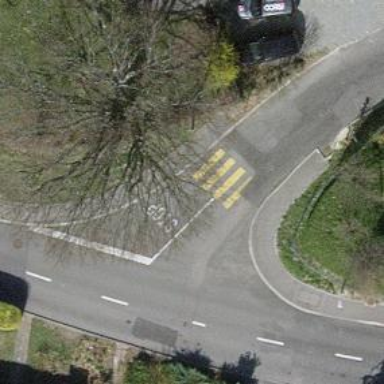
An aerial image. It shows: Uncontrolled crossing on the road.